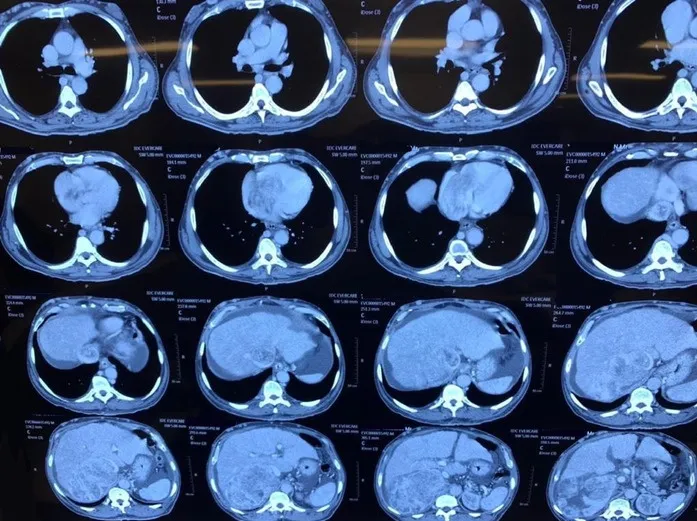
Computed tomography scan of chest and abdomen shows a heterogeneously enhancing mass in the right adrenal area with areas of low density suggesting necrosis. The mass measures 15 x 12 x 17 cm, is inseparable from the upper pole of the right kidney, and adjoins the right lobe of the liver (images in the third and fourth rows). Images in the second row show a partially occlusive thrombus in the inferior vena cava with extension of the thrombus into the right atrium and partially into the right ventricle. Secondary collaterals are seen developing in the chest and abdomen.
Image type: radiology (ct)